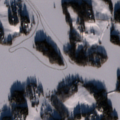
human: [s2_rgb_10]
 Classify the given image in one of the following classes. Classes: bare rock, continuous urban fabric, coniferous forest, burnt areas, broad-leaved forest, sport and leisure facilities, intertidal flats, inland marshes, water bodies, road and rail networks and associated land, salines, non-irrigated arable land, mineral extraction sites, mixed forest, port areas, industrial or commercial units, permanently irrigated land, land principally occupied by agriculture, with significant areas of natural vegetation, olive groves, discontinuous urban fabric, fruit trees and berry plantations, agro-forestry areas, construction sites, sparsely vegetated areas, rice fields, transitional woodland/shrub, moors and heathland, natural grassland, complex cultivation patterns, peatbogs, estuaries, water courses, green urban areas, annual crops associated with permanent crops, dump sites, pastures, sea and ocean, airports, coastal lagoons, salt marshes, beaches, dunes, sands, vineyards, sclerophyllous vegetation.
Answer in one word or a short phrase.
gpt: land principally occupied by agriculture, with significant areas of natural vegetation, mixed forest, water bodies